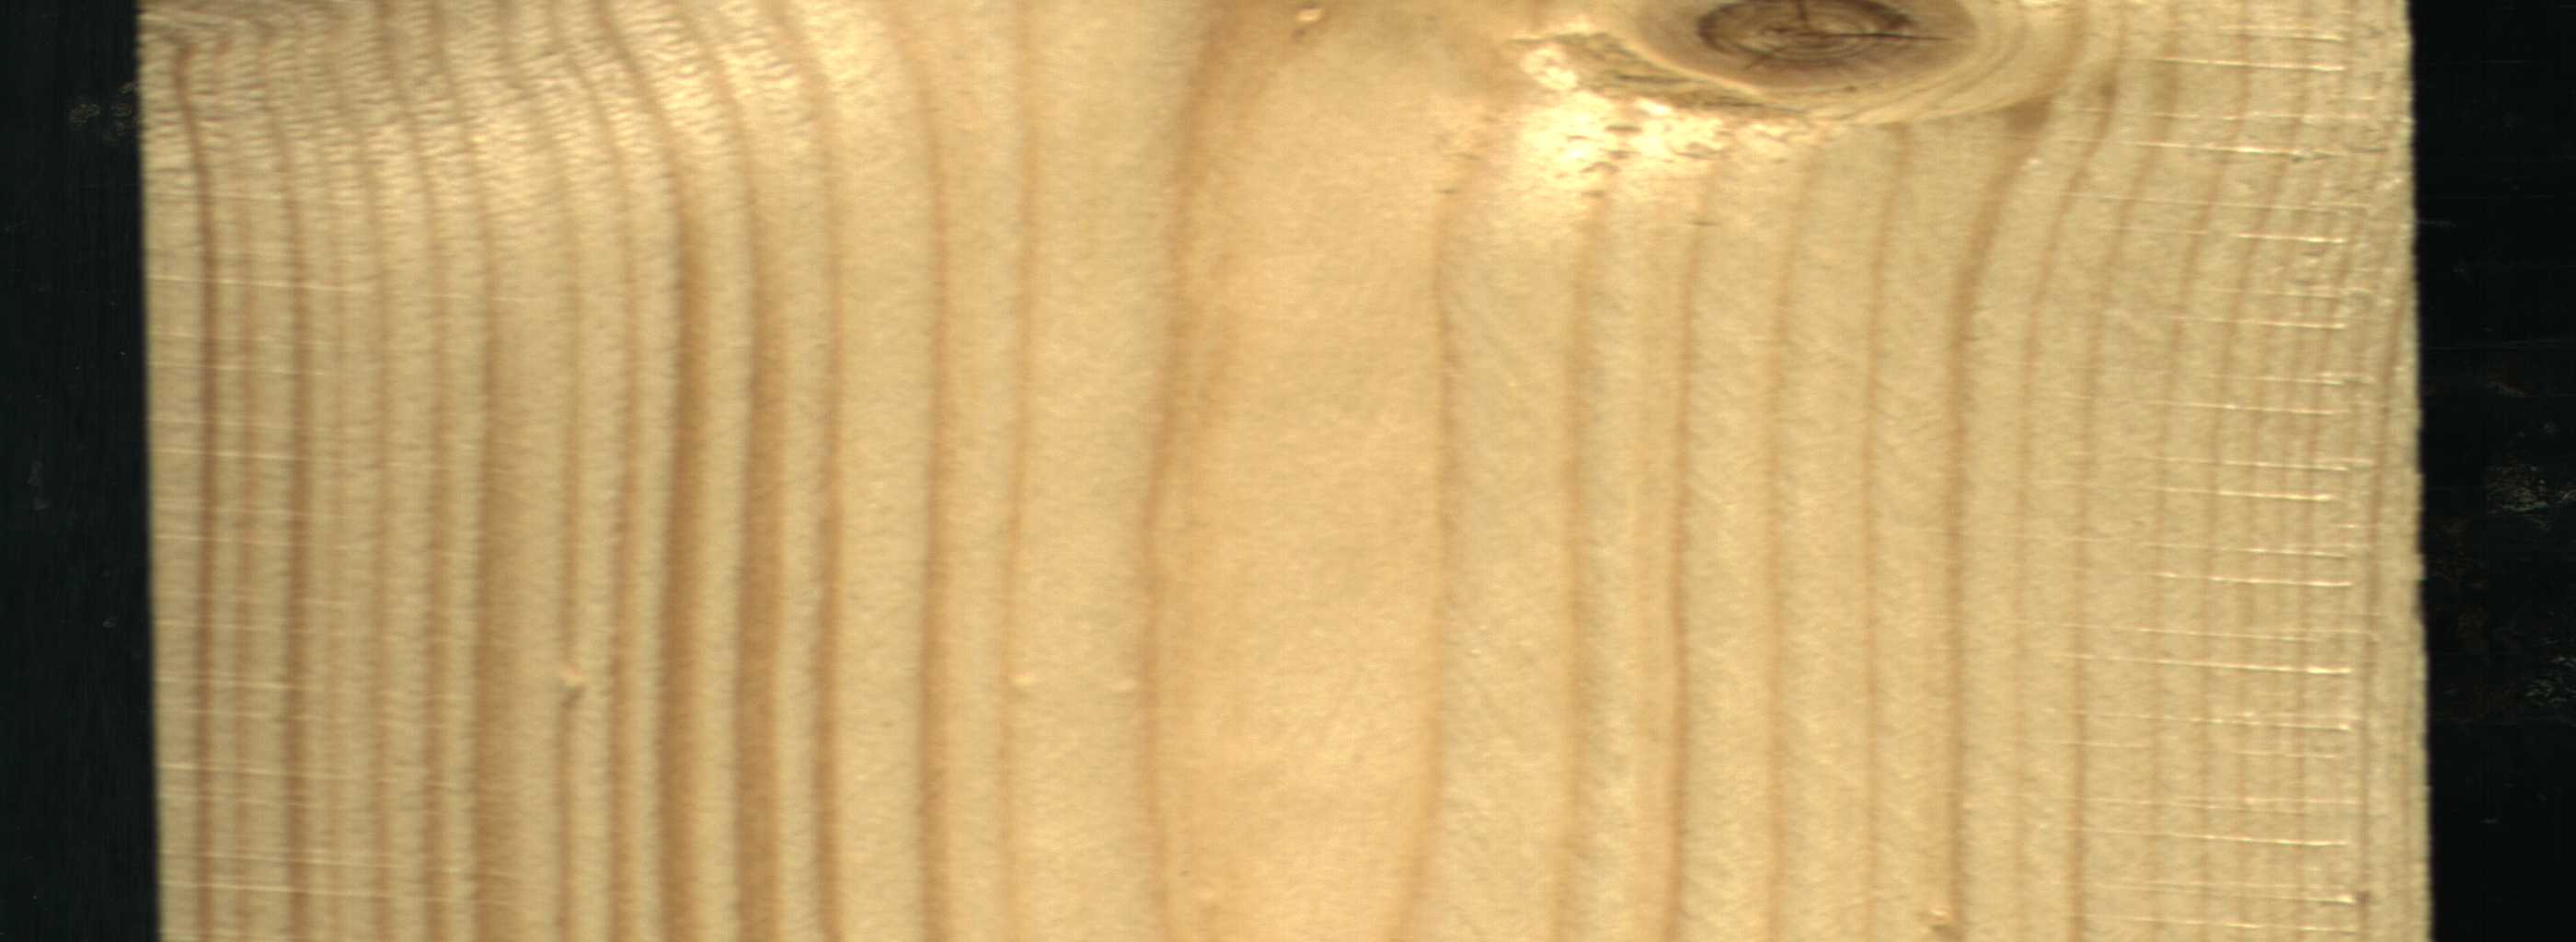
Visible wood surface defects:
Live_Knot